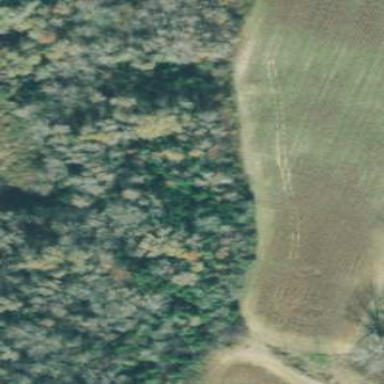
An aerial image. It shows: Serene woodland landscape.